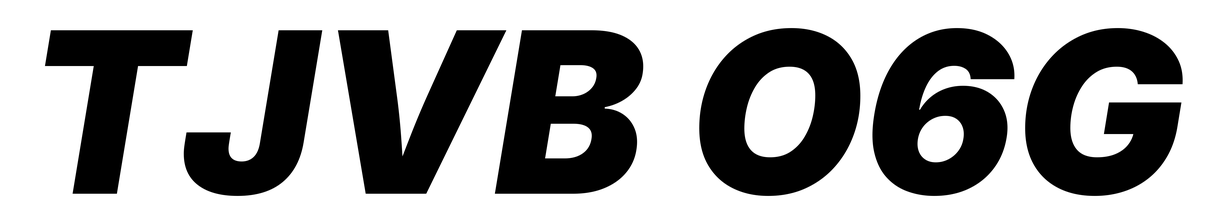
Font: Inter-Italic_Black_Italic